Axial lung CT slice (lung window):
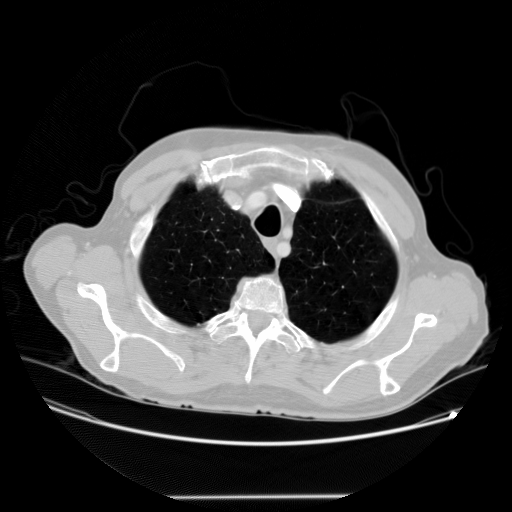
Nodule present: no